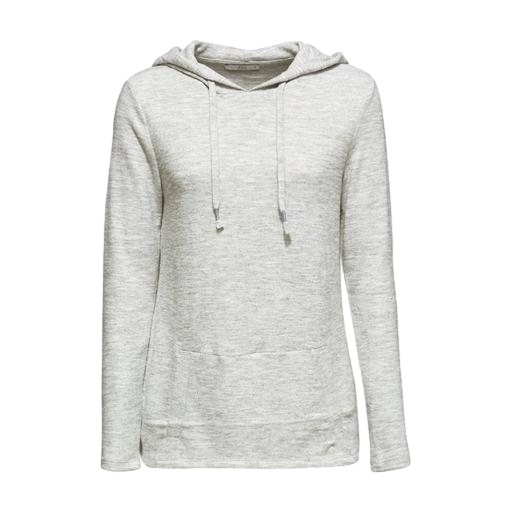
long sleeved hoodie, grey hoodie, natural women's teton tunic, white background